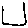
Label: square